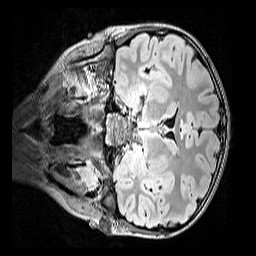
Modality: FLAIR
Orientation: coronal
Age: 11
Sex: female
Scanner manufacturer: siemens
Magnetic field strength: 3 T
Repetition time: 5 s
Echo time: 0.388 s